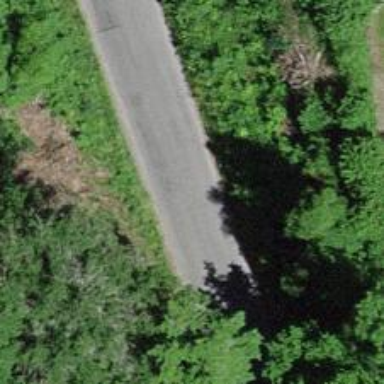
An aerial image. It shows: Unclassified road with asphalt surface.